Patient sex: M
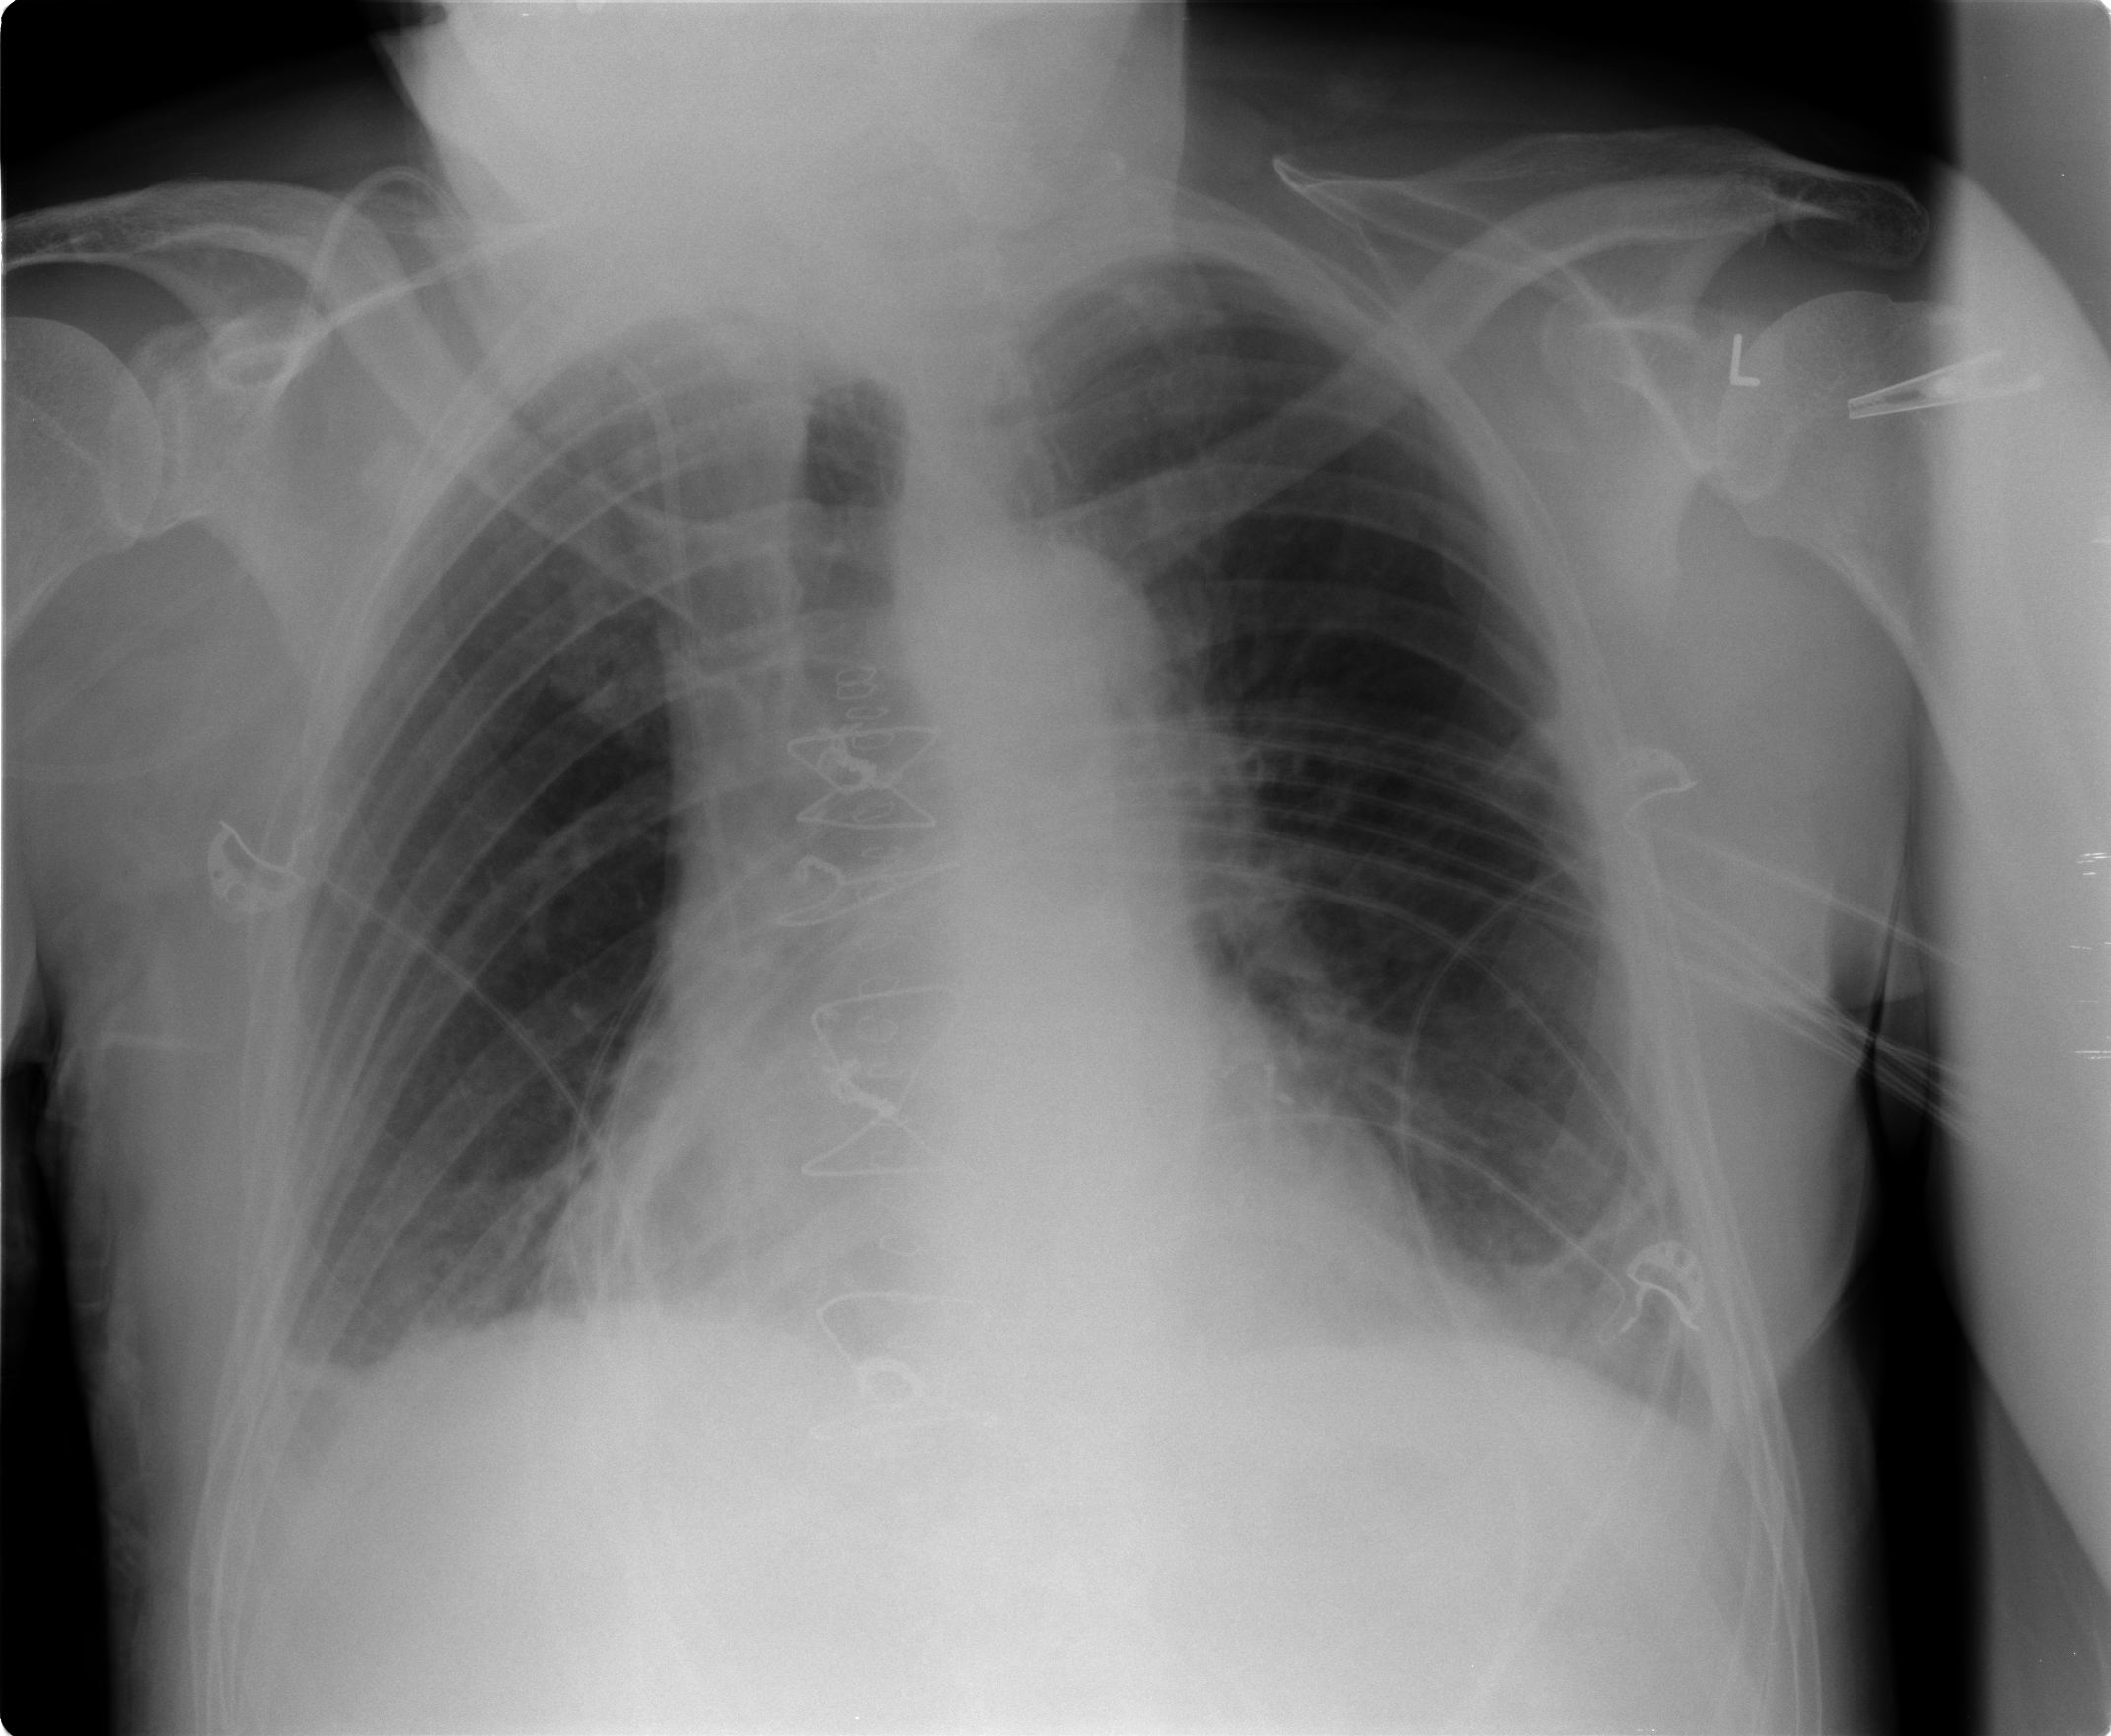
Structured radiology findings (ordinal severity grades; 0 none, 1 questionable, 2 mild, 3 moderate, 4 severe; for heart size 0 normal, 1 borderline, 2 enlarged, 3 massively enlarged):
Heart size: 2
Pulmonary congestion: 0
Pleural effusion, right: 2
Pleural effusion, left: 2
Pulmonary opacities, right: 0
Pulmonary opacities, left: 0
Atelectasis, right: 2
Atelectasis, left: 2